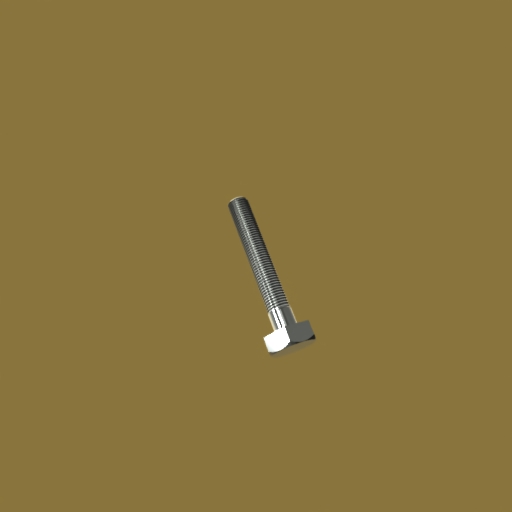
Label: bolt